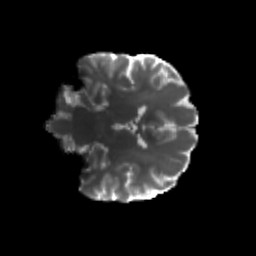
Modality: T2w
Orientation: coronal
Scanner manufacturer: siemens
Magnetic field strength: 3 T
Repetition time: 4.16 s
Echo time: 0.0806 s